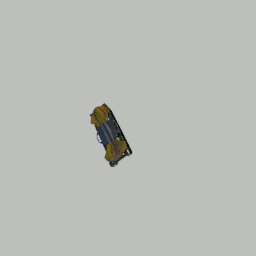
Label: mechanical